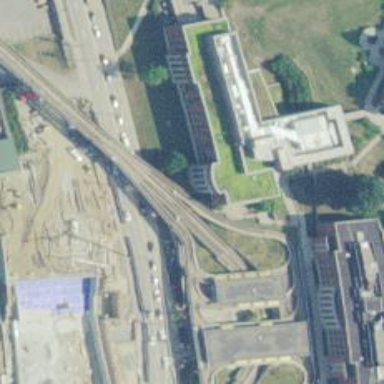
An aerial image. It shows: Viaduct bridge for bus guideway.